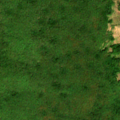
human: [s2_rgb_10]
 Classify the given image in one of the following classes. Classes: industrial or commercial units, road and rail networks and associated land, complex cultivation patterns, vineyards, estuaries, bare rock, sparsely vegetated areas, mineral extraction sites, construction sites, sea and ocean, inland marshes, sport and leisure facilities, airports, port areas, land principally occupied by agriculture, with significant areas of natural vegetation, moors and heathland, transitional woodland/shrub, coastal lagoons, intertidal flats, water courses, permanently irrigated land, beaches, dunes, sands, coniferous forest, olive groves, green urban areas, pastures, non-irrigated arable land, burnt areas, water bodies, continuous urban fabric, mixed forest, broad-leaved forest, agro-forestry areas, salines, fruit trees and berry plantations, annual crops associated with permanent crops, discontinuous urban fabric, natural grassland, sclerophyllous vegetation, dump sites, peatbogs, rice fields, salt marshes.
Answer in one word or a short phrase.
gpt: complex cultivation patterns, broad-leaved forest, transitional woodland/shrub